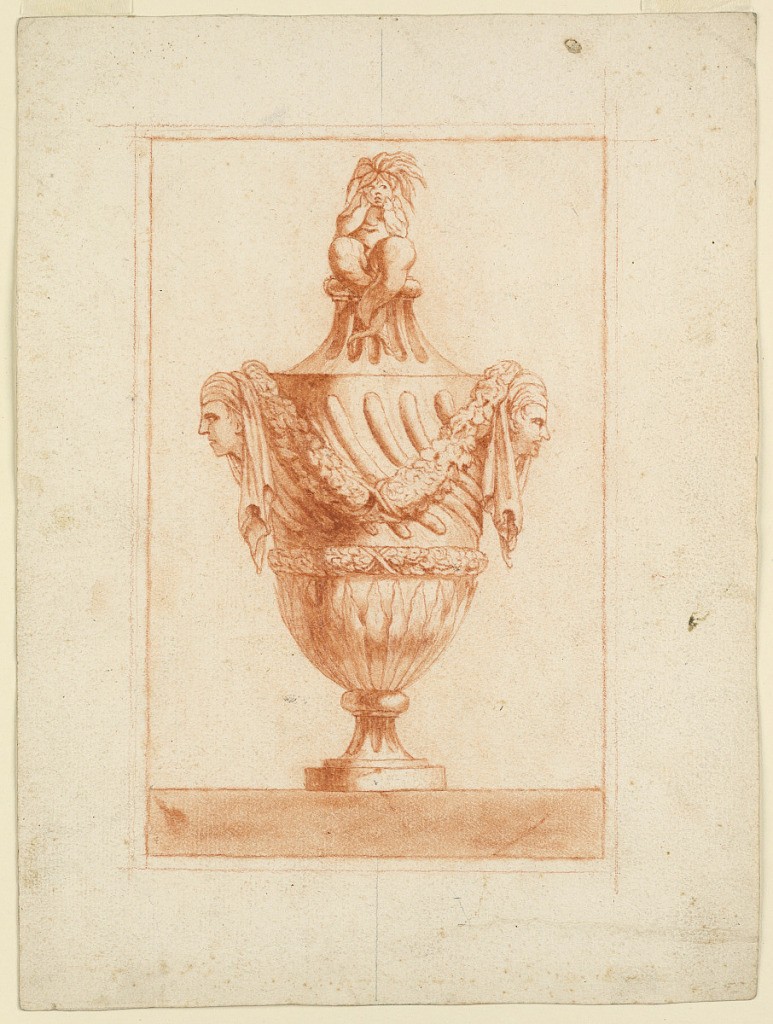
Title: Design for a Vase
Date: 1730–1760
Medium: Red crayon on paper
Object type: Drawing
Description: Elevation of a vase decorated with two masks and spiraling gadrooning. At top, a contemplative sea putto. Vase stands on a cracked marble ground.